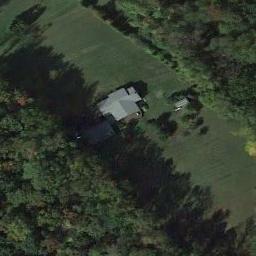
Label: residential